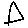
Label: triangle